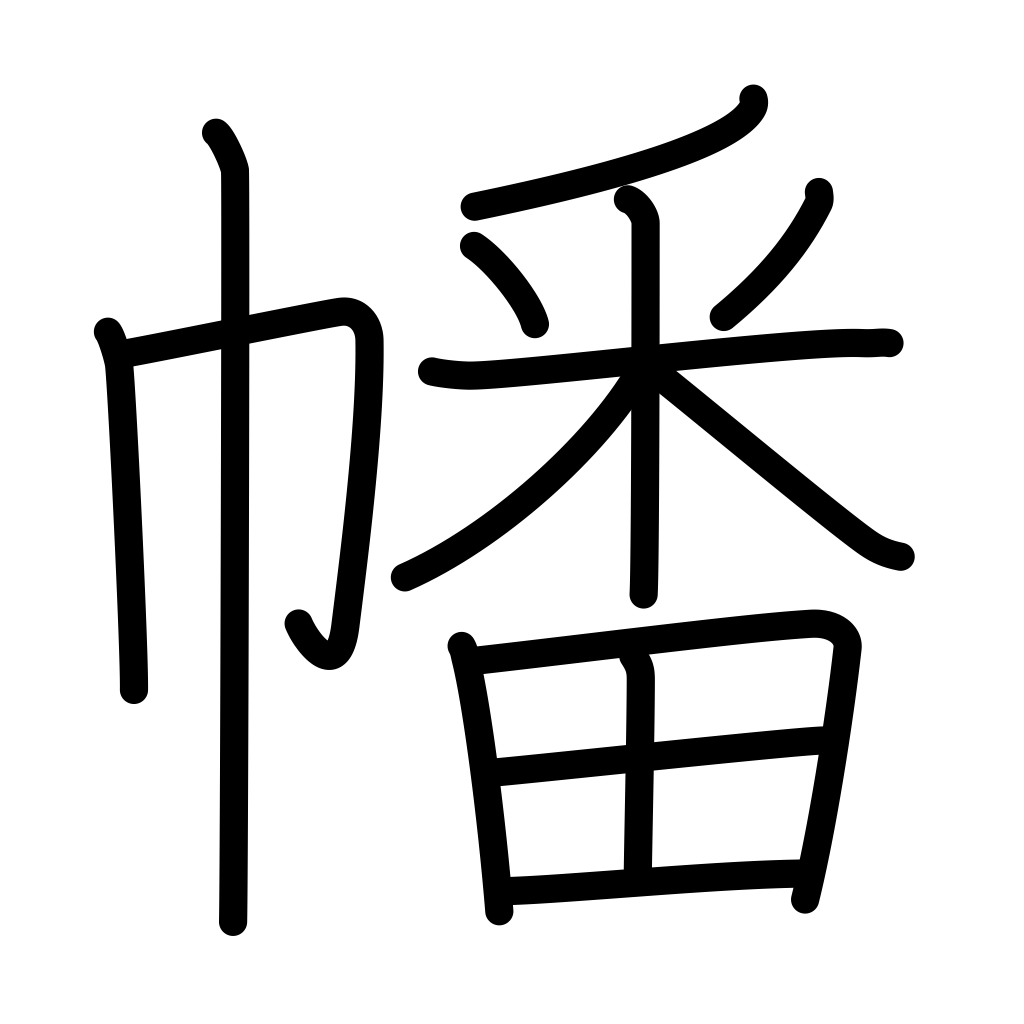
Meaning: flag